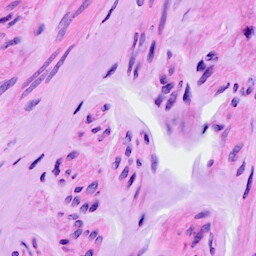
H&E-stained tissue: Ovarian